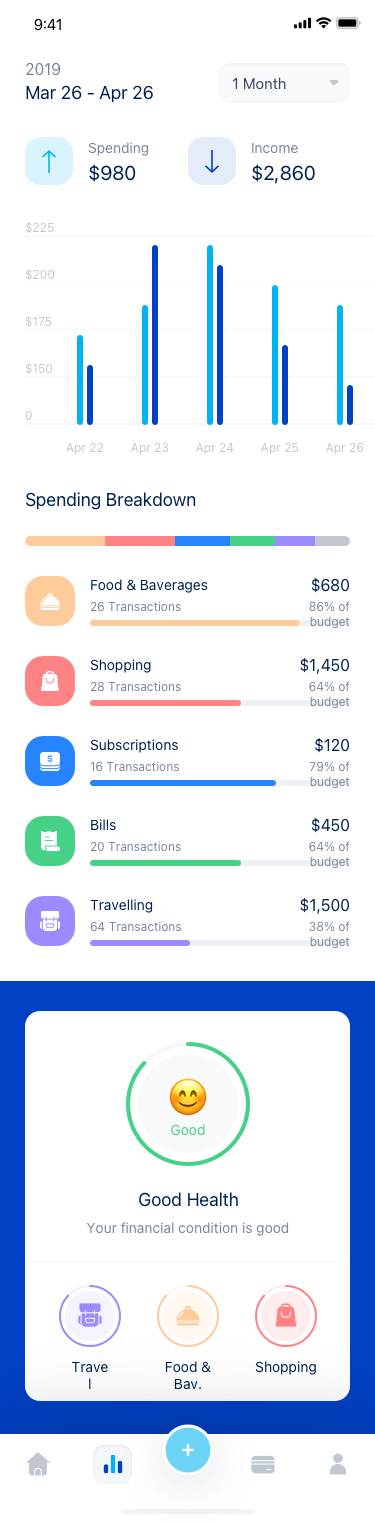
Text in this UI design:
2019
Mar 26 - Apr 26
Spending
$980
Income
$2,860
0
$150
$175
$200
$225
Apr 25
Apr 24
Apr 23
Apr 22
Apr 26
Spending Breakdown
Food & Baverages
$680
26 Transactions
86% of budget
Shopping
$1,450
28 Transactions
64% of budget
Subscriptions
$120
16 Transactions
79% of budget
Bills
$450
20 Transactions
64% of budget
Travelling
$1,500
64 Transactions
38% of budget
Good
😊
Good Health
Your financial condition is good
Shopping
Food & Bav.
Travel